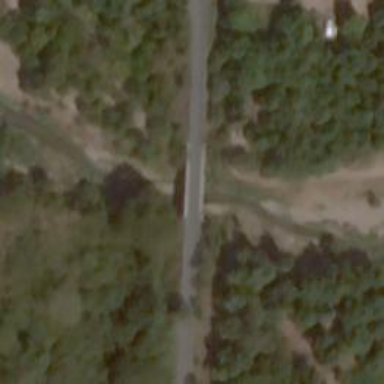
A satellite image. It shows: Primary highway bridge.